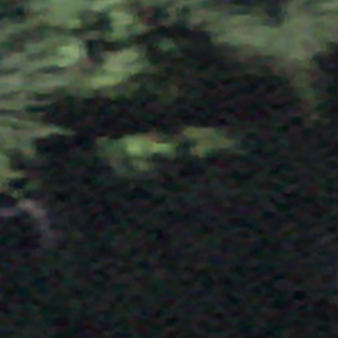
Label: other